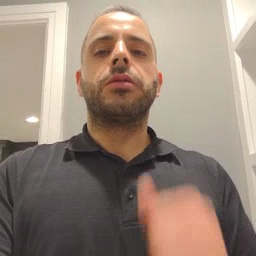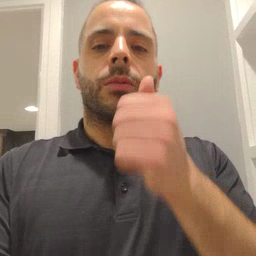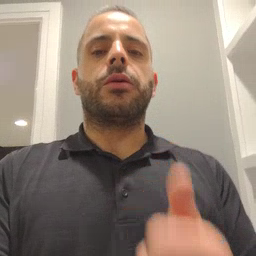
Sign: tomorrow